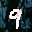
Label: 9